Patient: sex F, age 61
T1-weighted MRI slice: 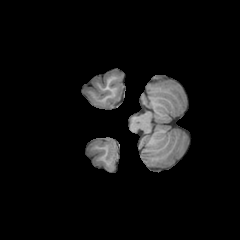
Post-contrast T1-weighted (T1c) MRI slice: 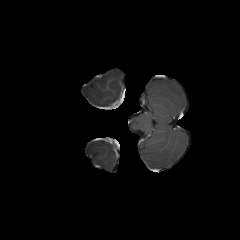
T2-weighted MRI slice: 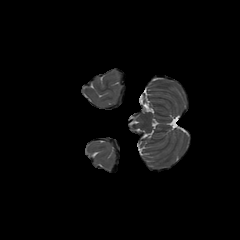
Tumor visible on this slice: no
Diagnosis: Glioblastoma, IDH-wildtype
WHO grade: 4